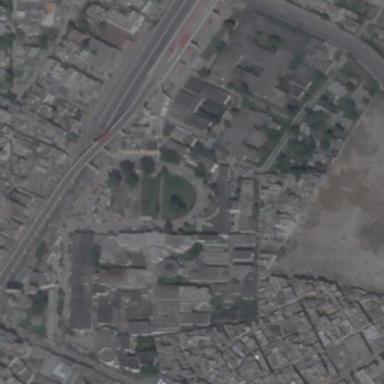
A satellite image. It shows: Hospital building.